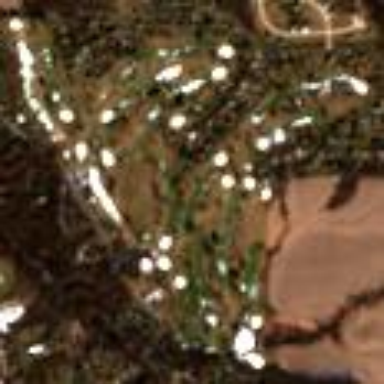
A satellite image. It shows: Golf course.